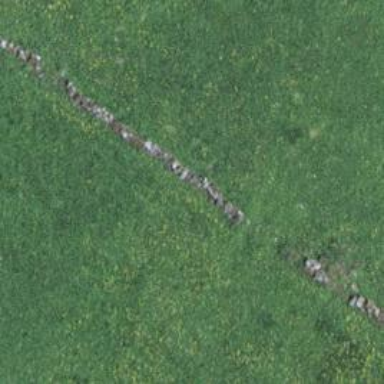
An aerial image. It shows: Wall barrier.